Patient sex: M
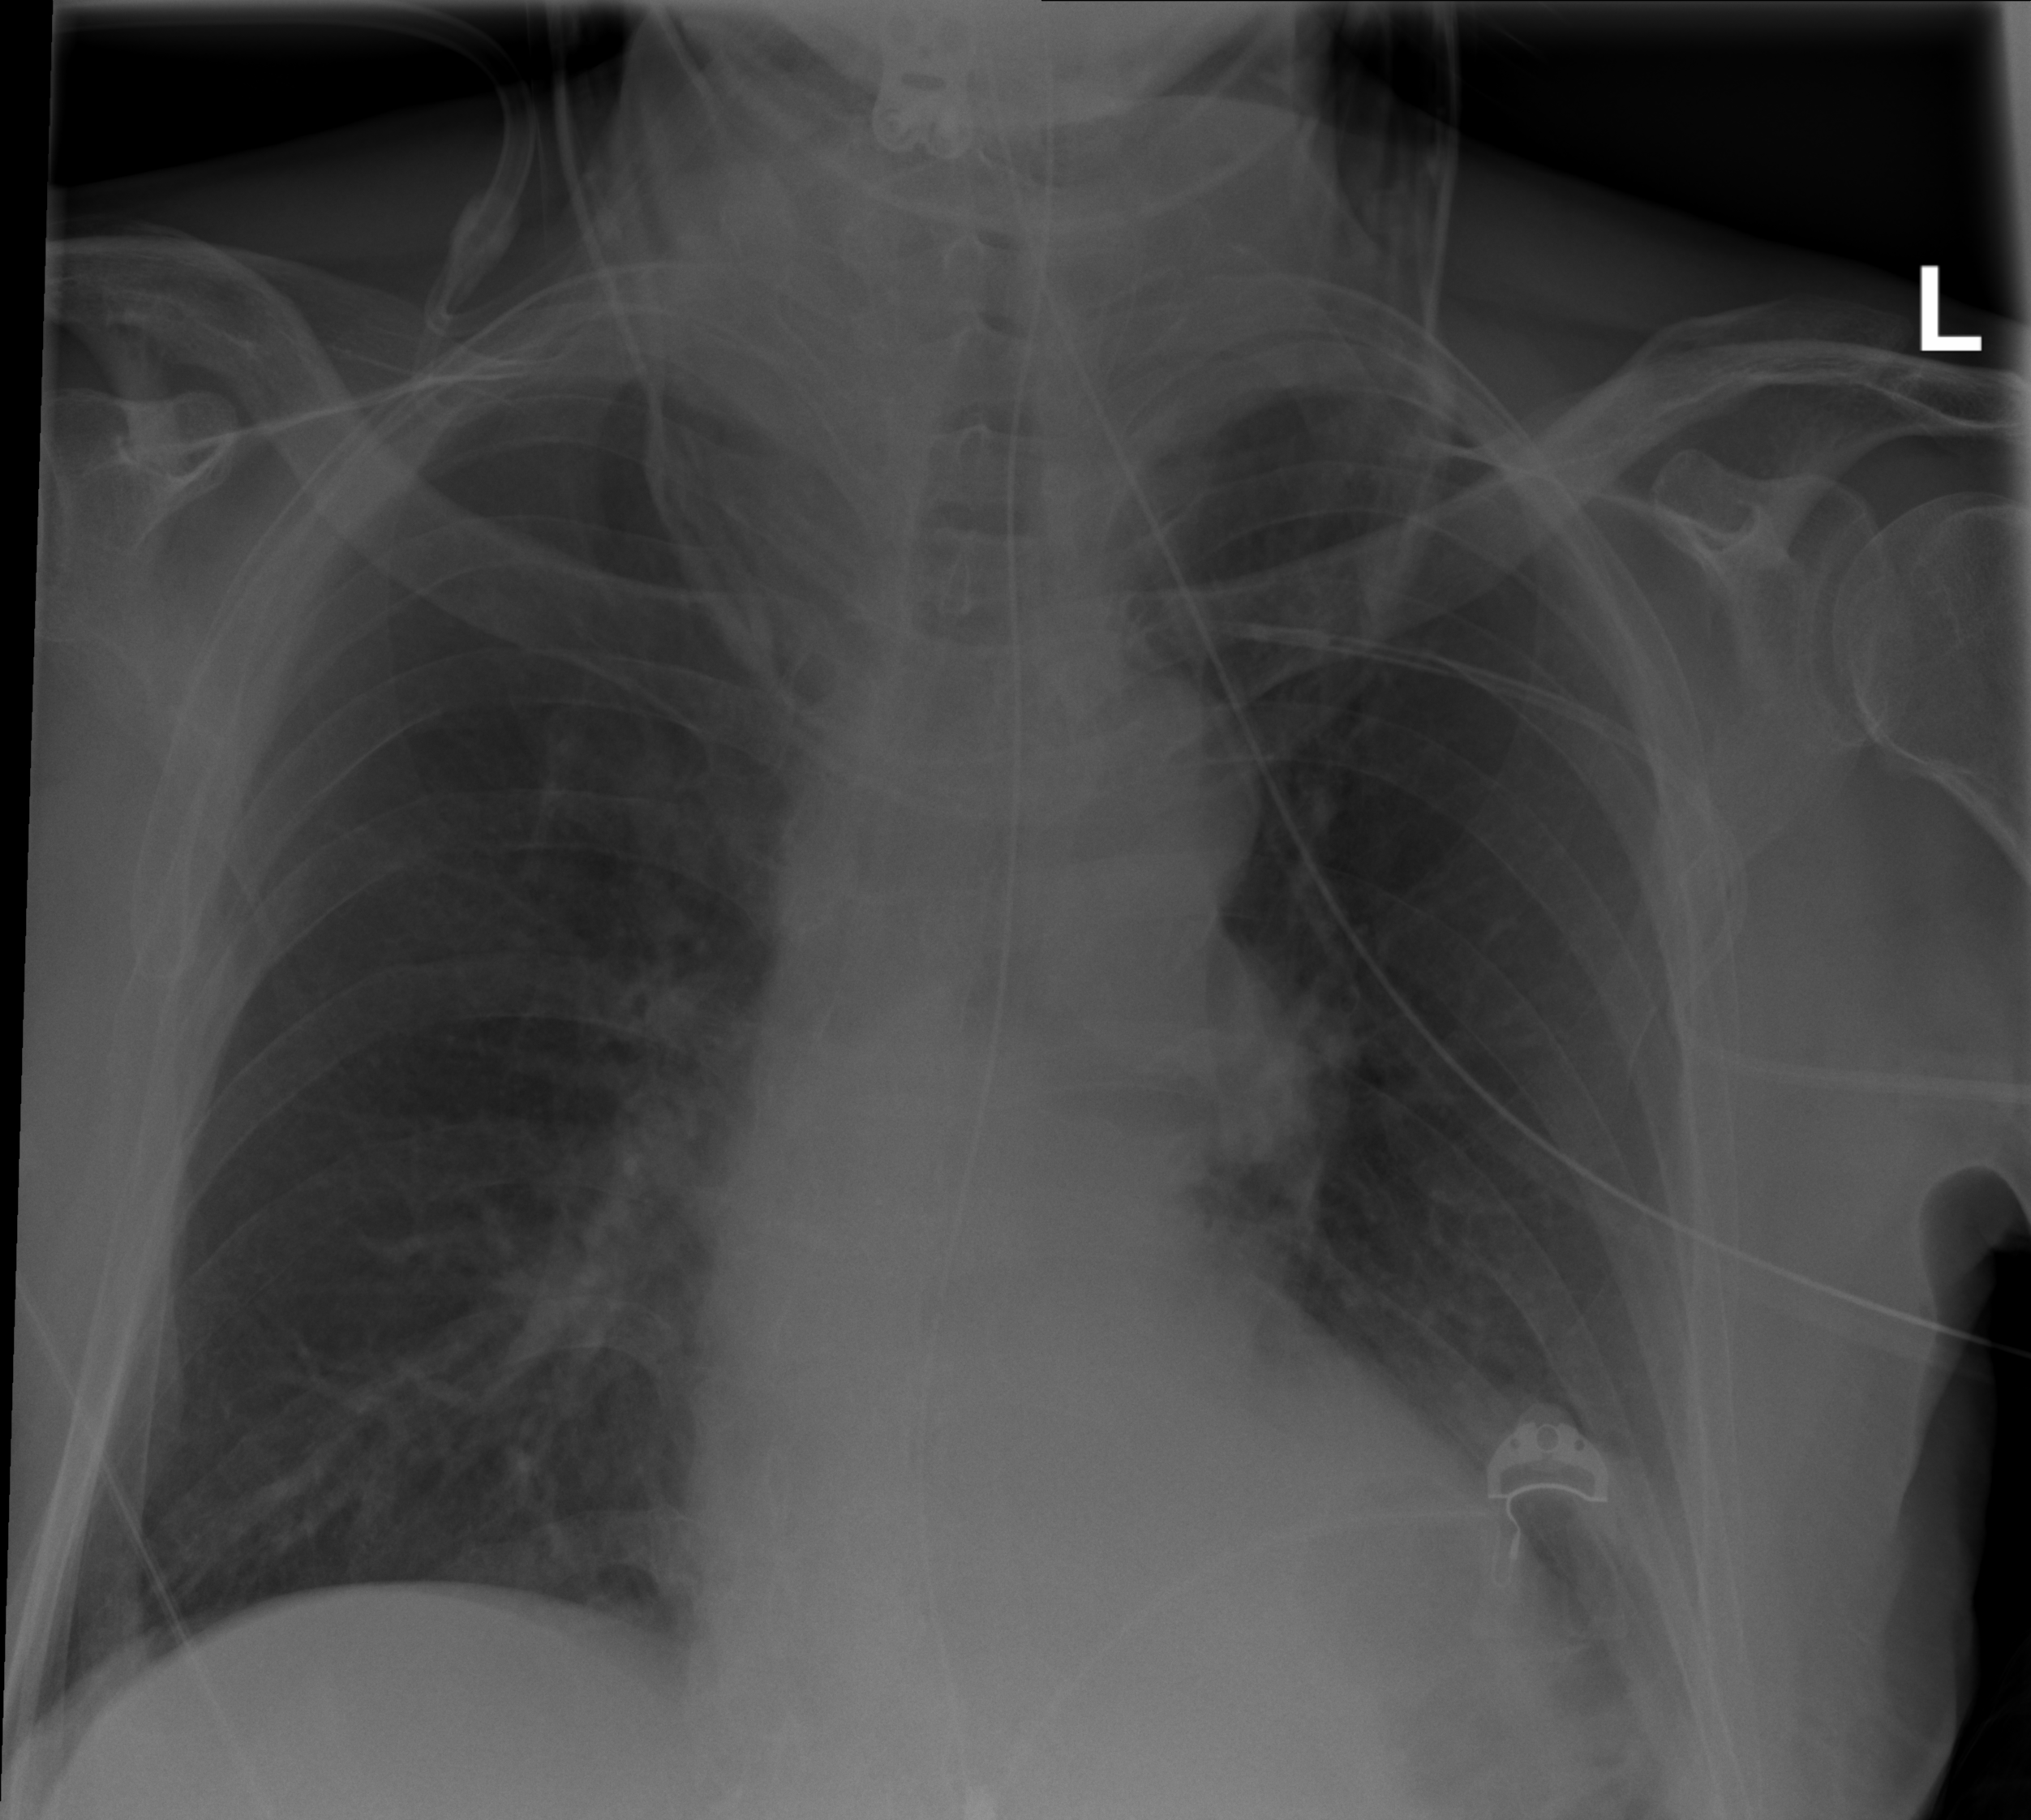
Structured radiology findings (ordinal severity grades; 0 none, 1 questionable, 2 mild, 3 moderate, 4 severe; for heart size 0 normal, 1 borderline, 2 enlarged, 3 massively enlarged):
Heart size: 0
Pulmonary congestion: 0
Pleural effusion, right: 0
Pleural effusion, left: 2
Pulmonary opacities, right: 0
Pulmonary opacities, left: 0
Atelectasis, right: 0
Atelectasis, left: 2